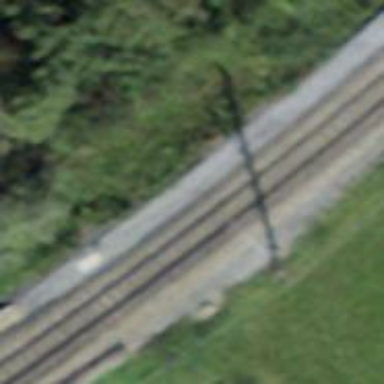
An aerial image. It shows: Power pole.